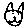
Label: cat